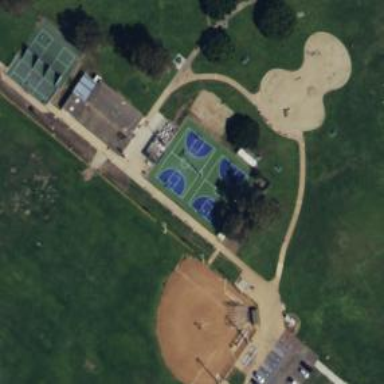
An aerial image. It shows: Basketball court located in leisure land pitch.